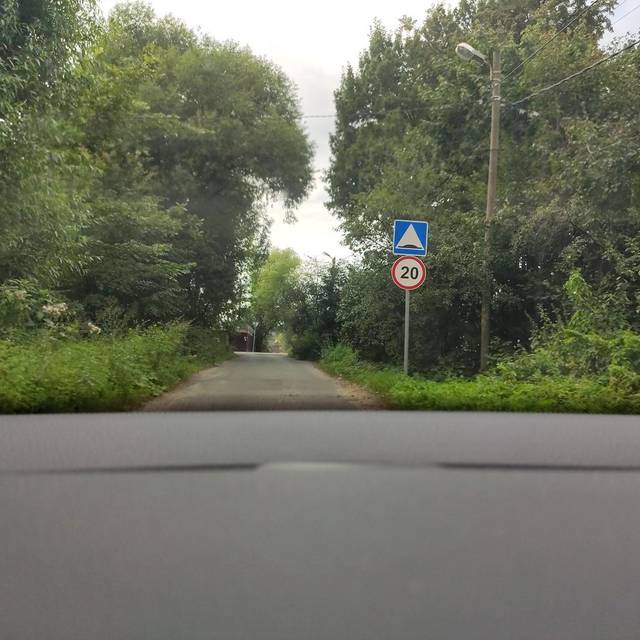
Region: Russia
Coordinates: 55.774, 37.887